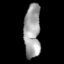
Tissue: lung
Cell type: Others
Senescence score: 0.2121
Nuclear area (px): 858
Mean DAPI intensity: 161.993